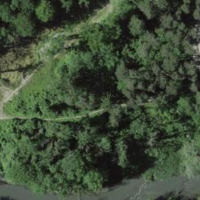
EUNIS habitat code: 41
Species observed at this site:
Epilobium hirsutum
Lycopus europaeus
Tussilago farfara
Fulica atra
Silene dioica
Lamium galeobdolon